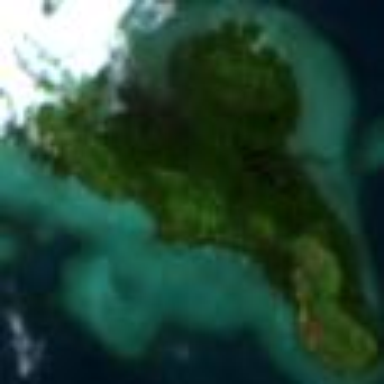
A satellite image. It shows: Islet along the natural coastline.